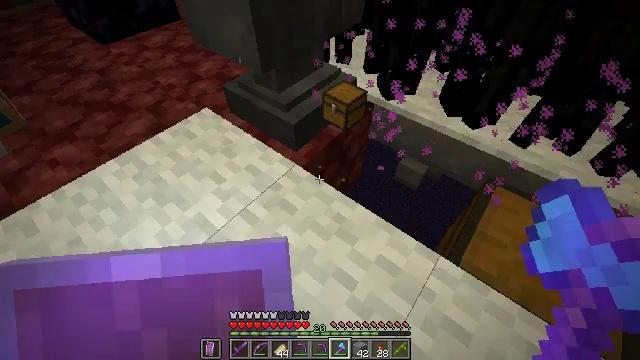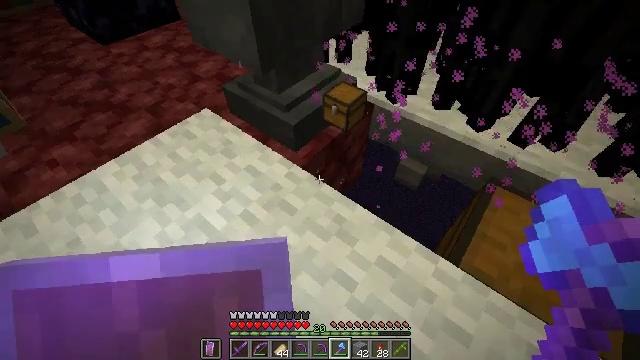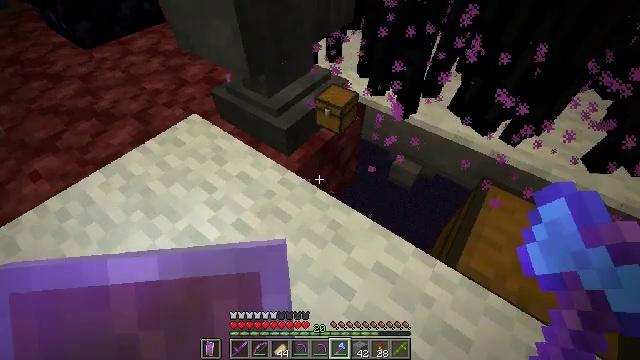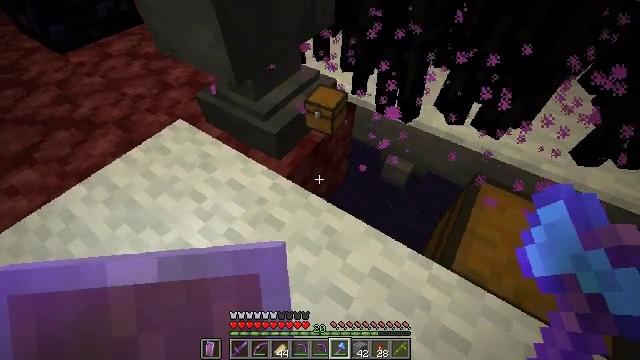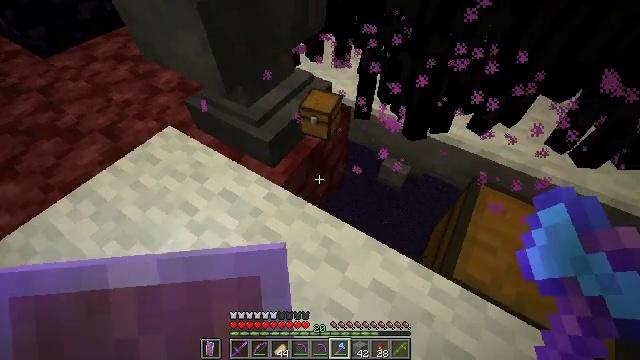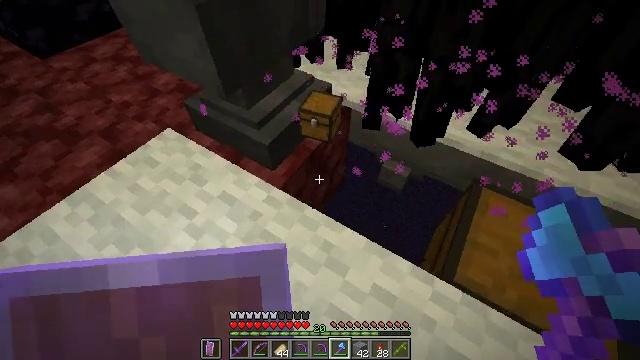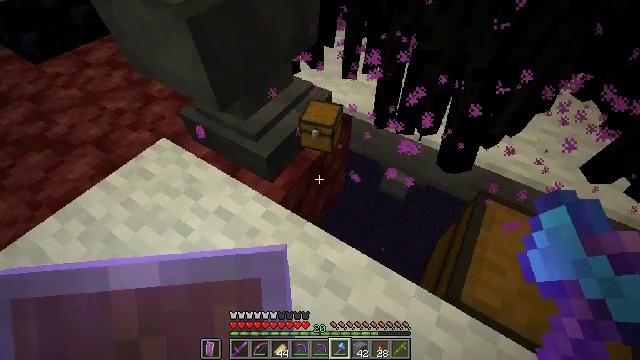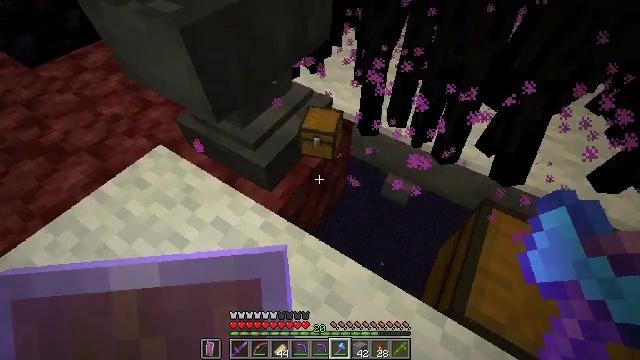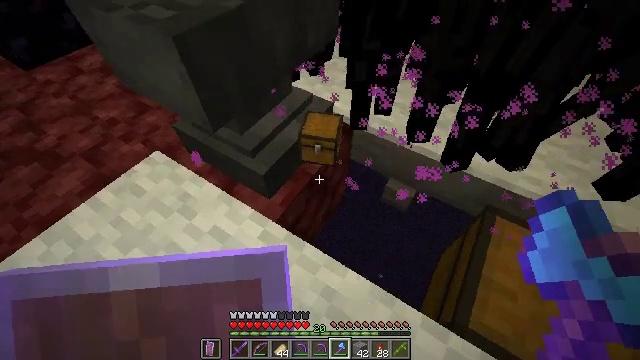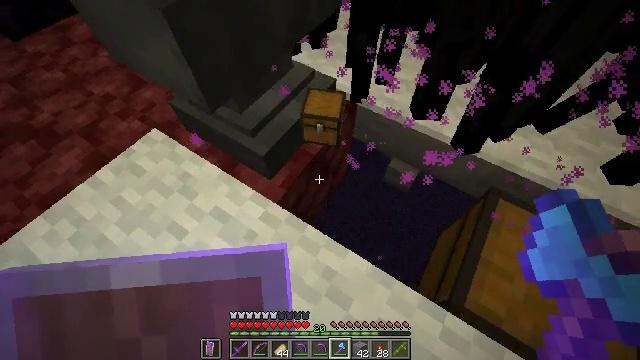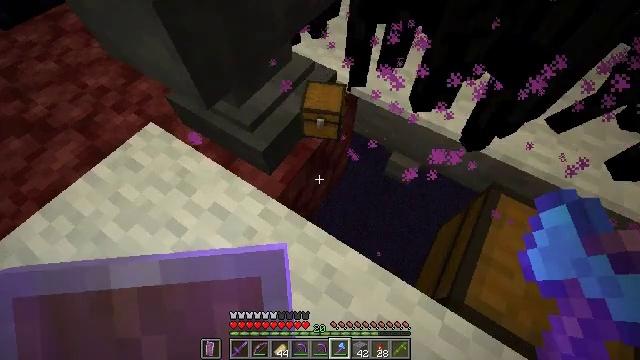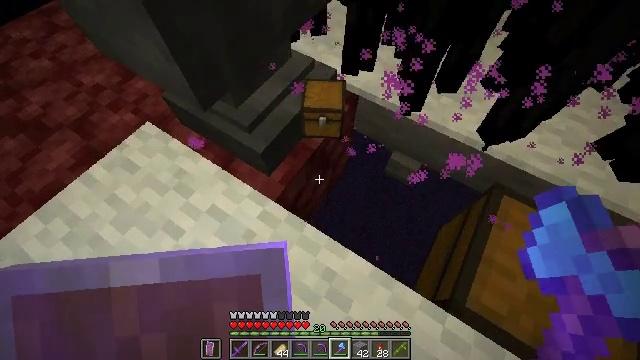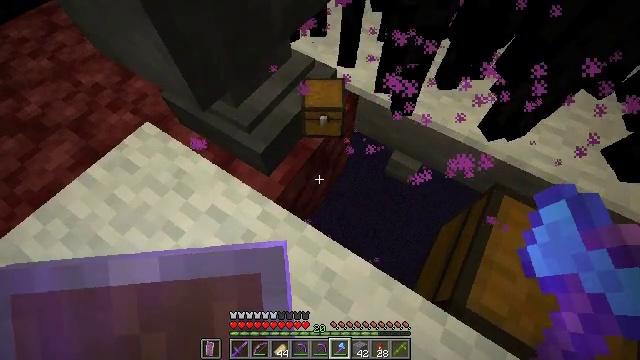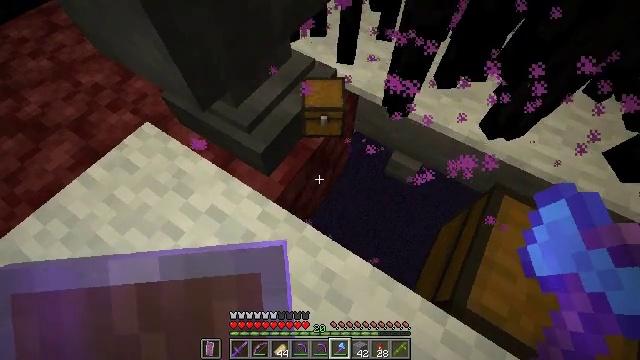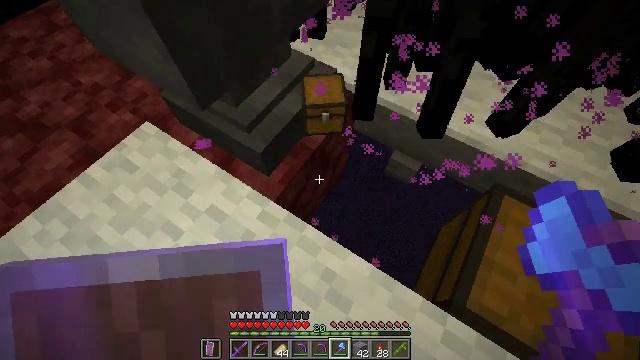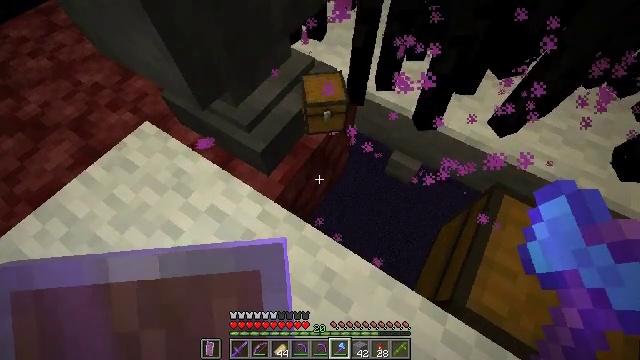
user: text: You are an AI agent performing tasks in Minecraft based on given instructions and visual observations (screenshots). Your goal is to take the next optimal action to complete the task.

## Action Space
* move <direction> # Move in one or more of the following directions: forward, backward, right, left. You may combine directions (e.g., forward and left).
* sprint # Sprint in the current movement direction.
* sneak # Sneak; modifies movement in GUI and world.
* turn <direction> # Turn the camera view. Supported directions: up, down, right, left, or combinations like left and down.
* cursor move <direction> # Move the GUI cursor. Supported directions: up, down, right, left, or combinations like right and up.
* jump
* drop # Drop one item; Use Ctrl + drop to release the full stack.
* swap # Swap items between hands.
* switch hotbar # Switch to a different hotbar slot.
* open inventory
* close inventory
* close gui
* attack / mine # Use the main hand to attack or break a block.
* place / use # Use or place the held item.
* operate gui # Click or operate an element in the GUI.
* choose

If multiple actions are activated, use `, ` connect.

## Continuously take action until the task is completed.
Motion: motion action
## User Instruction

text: Drop an ender pearl.
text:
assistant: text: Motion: move forward, sneak
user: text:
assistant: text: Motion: move forward, sneak, turn right
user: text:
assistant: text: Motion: move forward, sneak, turn right
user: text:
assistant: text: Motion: move forward, sneak, turn right
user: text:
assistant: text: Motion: move forward, sneak
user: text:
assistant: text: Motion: move forward, sneak
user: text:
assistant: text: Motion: move forward, sneak
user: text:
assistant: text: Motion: move forward, sneak
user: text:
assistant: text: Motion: move forward, sneak, turn down
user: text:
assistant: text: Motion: sneak, turn down
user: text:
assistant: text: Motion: sneak, turn down
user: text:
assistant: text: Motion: sneak
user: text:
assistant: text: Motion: sneak
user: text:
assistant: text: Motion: sneak
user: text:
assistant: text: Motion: sneak
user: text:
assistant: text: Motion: sneak
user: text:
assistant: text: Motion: sneak
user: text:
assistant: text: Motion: sneak
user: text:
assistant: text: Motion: sneak
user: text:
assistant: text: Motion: sneak
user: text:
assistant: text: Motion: move back, sneak
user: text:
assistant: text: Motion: move back, sneak
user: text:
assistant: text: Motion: move back, sneak, turn right
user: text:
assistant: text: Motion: move back, sneak, turn right
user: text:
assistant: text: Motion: move back, sneak, turn right
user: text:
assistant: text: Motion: sneak, turn right and up
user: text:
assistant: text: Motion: turn right and up
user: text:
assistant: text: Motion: no_op
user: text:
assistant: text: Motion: no_op
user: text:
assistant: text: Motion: no_op